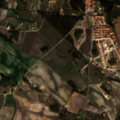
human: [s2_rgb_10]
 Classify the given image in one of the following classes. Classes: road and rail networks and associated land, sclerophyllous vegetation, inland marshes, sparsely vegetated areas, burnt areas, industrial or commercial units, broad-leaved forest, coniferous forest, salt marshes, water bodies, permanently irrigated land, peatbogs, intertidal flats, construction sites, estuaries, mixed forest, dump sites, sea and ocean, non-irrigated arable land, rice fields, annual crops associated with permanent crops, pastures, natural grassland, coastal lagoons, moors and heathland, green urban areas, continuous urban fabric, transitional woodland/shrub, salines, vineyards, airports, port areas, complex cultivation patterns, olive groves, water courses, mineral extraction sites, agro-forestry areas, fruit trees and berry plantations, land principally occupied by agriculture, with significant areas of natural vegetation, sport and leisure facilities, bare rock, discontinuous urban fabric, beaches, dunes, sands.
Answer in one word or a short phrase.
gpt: discontinuous urban fabric, permanently irrigated land, pastures, land principally occupied by agriculture, with significant areas of natural vegetation, mixed forest, transitional woodland/shrub